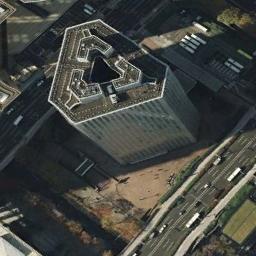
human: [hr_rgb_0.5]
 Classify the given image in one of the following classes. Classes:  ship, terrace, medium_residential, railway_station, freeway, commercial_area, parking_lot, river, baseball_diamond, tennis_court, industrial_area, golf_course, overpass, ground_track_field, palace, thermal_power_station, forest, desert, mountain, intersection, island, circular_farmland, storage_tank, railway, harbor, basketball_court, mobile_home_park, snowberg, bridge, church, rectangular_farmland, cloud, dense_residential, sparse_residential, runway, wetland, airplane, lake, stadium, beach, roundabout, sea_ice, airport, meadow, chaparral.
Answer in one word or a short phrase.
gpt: commercial_area